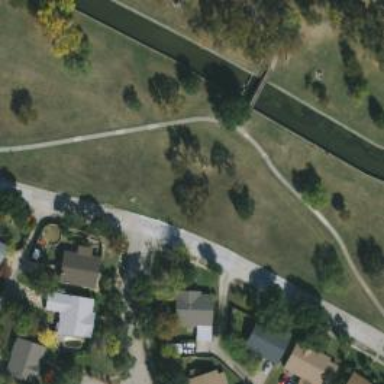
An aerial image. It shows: Disc golf tee area.